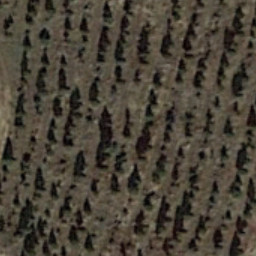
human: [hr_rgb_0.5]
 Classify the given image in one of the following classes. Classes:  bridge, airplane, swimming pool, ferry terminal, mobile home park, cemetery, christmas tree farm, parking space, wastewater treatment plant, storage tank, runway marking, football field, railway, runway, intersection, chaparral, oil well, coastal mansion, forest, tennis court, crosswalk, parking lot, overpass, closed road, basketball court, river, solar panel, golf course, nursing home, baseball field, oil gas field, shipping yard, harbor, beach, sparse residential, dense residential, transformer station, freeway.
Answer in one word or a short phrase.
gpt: christmas tree farm